Question: How to code this kind of table? The code for the table is easy for me but I don't know how to put a box in the upper right in every column. Thank you.

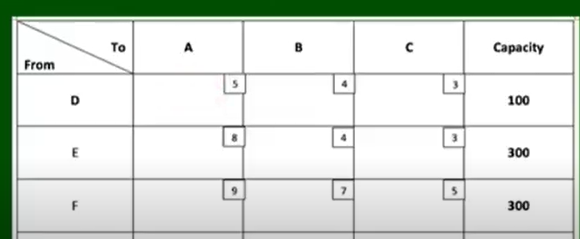
Answer: I found a way to add a box in the upper right corner, by adding additional columns (one left and one right for symmetry reasons) and rows to the table.
This is my solution, though they are propably more elegant ways to achive this:
'''
\documentclass{article}
\usepackage{array}
\newcolumntype{P}[1]{>{\centering\arraybackslash}p{#1}}
\begin{document}
\begin{table}
\centering
\begin{tabular}{|c P{15mm} c|c P{15mm}c|cP{15mm}c|cP{15mm}c|c P{15mm}c|}
\hline
& & & & & & & & & & & & & & \\
& & & & A & & & B & & & C & & & Capacity & \\
& & & & & & & & & &
& & & & \\
\hline
& & & & & \multicolumn{1}{|c|}{5} & & & \multicolumn{1}{|c|}{4} & & & \multicolumn{1}{|c|}{3} & & & \\ \cline{6-6} \cline{9-9} \cline{12-12}
& D & & & & & & & & & & & & 100 & \\
& & & & & & & & & & & & & & \\
\hline
& & & & & \multicolumn{1}{|c|}{8} & & & \multicolumn{1}{|c|}{4} & & & \multicolumn{1}{|c|}{3} & & & \\ \cline{6-6} \cline{9-9} \cline{12-12}
& E & & & & & & & & & & & & 300 & \\
& & & & & & & & & & & & & & \\
\hline
& & & & & \multicolumn{1}{|c|}{9} & & & \multicolumn{1}{|c|}{7} & & & \multicolumn{1}{|c|}{5} & & & \\ \cline{6-6} \cline{9-9} \cline{12-12}
& F & & & & & & & & & & & & 300 & \\
& & & & & & & & & & & & & & \\
\hline
\end{tabular}
\end{table}
\end{document}
'''
This is the output:
<URL>